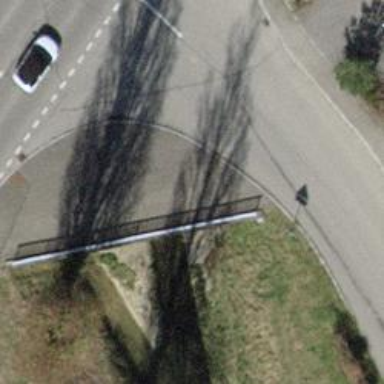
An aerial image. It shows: There is tunnel.